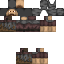
A male human skin with dark skin, wearing brown long hair dressed in a red armor chest and brown pants, featuring a closed mouth.